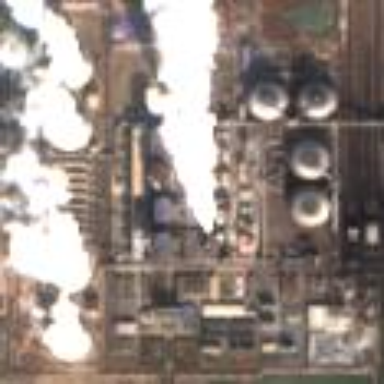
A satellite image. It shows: Industrial area with coal-powered plant.